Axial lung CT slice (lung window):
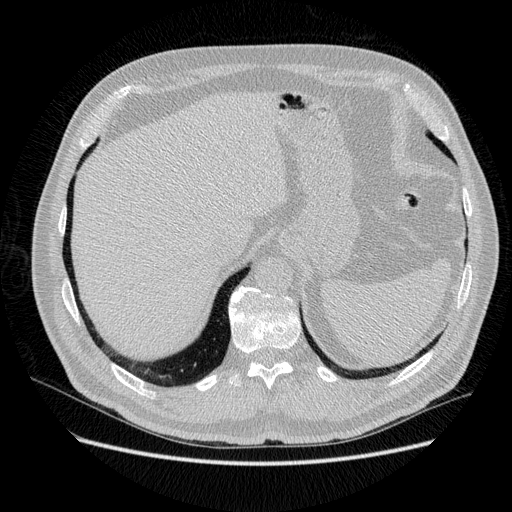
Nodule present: no